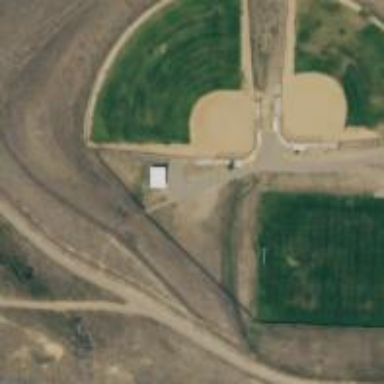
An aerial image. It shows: Baseball pitch for leisure and sports activities.